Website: ulta-beauty
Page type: customer-info-address
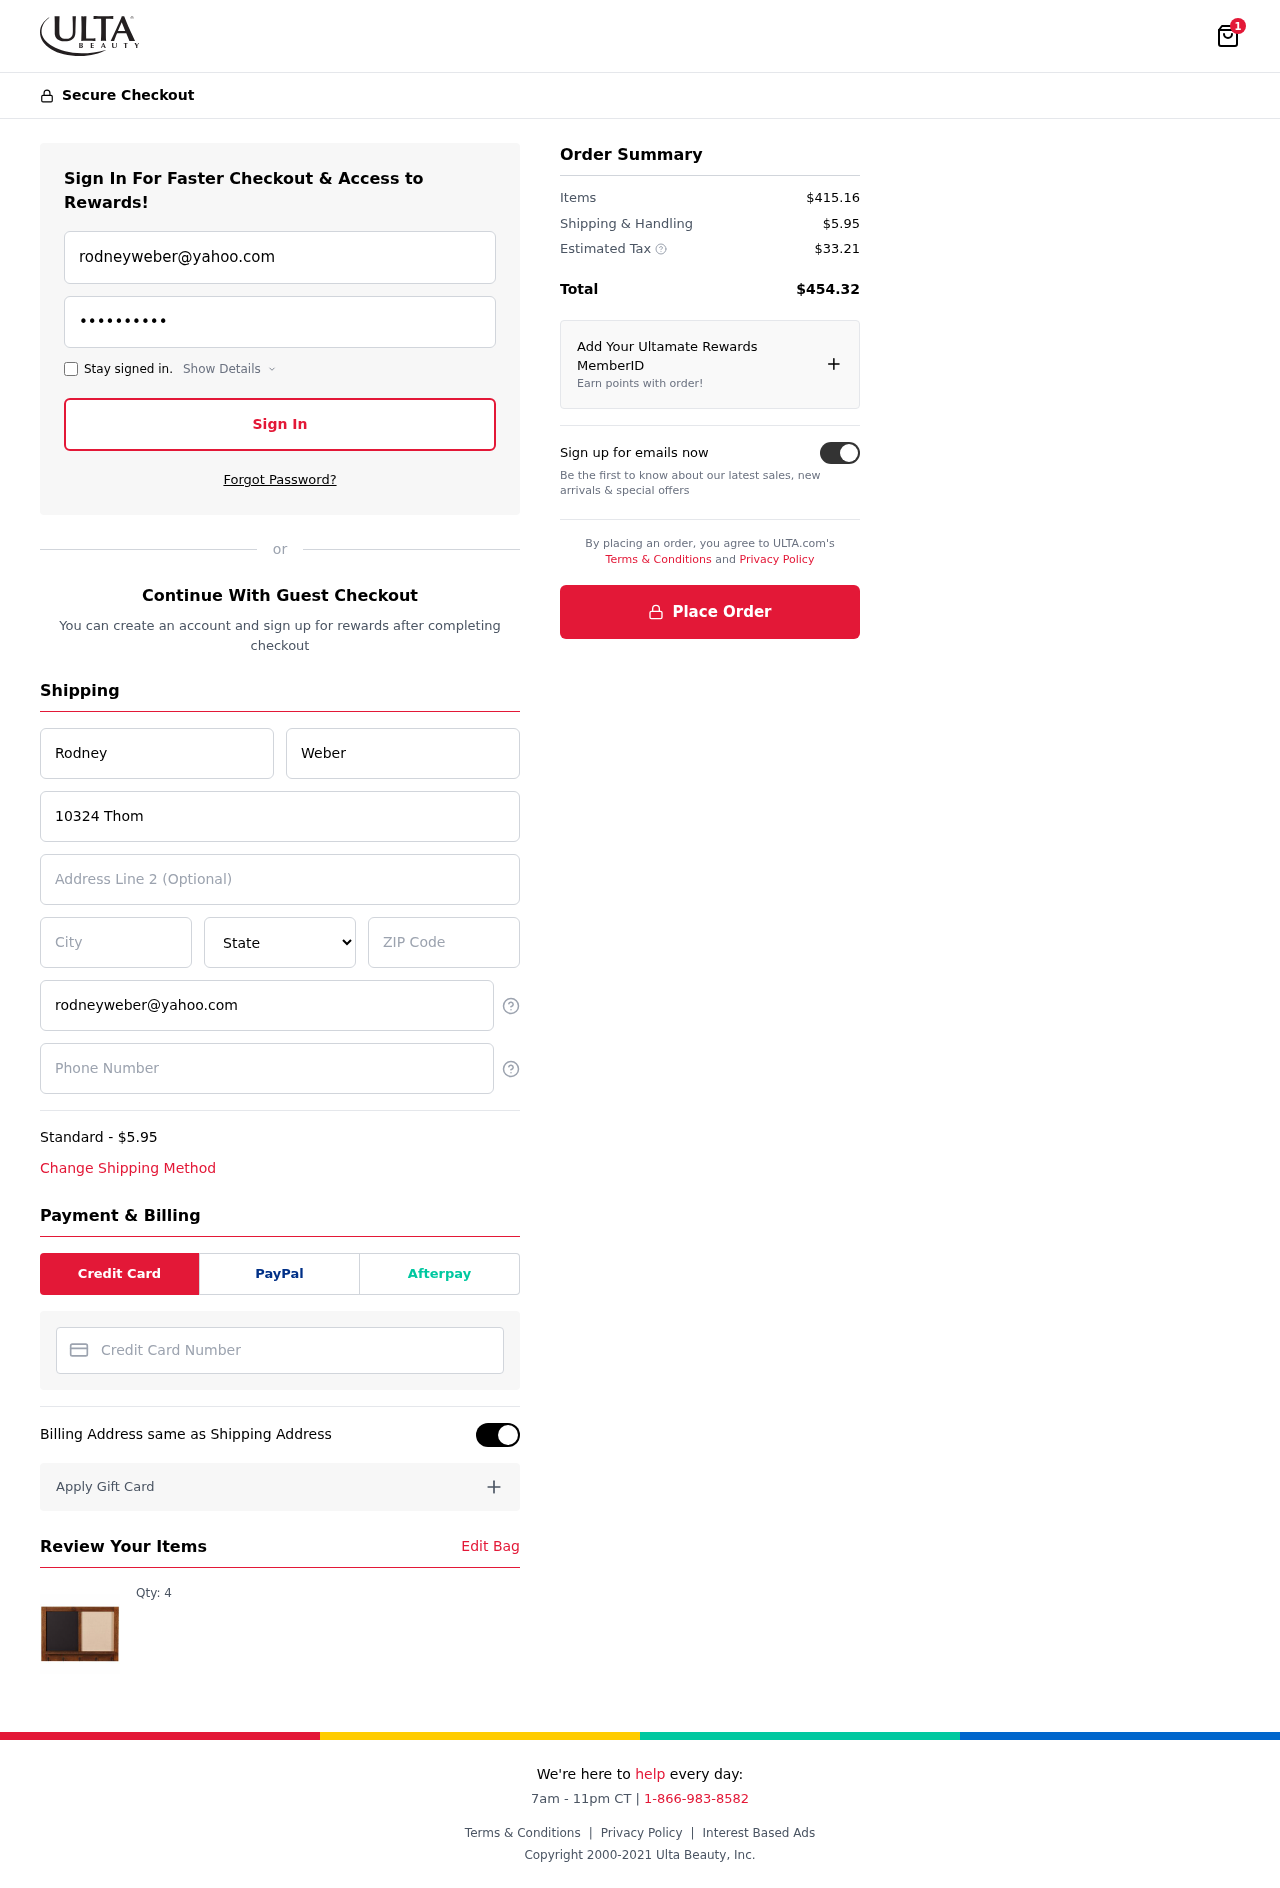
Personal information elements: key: PII_CARD_NUMBER
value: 3788 3755 0375 892
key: PII_CITY
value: Christopherside
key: PII_EMAIL
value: rodneyweber@yahoo.com
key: PII_FIRSTNAME
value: Rodney
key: PII_LASTNAME
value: Weber
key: PII_PHONE
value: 7025877217
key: PII_POSTCODE
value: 24733
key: PII_STATE
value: Mississippi
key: PII_STREET
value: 10324 Thomas Crescent Suite 677
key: PII_STREET2
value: Suite 628
Product elements: key: PRODUCT1_QUANTITY
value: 4
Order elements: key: ORDER_NUM_ITEMS
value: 1
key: ORDER_SHIPPING_COST
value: $5.95
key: ORDER_ITEMS_TOTAL
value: $415.16
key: ORDER_SHIPPING_COST2
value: $5.95
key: ORDER_TAX
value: $33.21
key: ORDER_TOTAL
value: $454.32